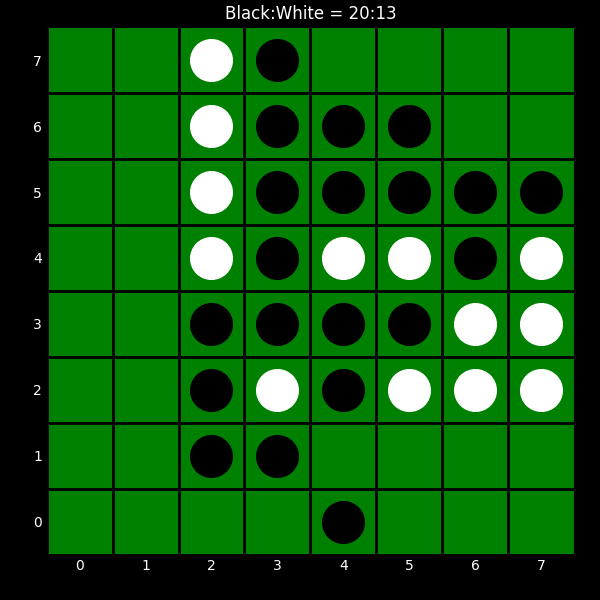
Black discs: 20
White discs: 13